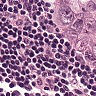
Metastatic tissue present: yes